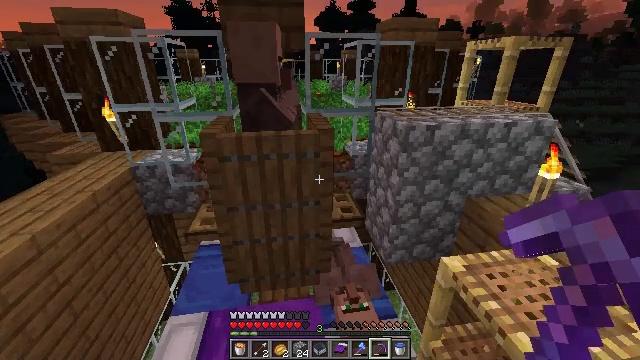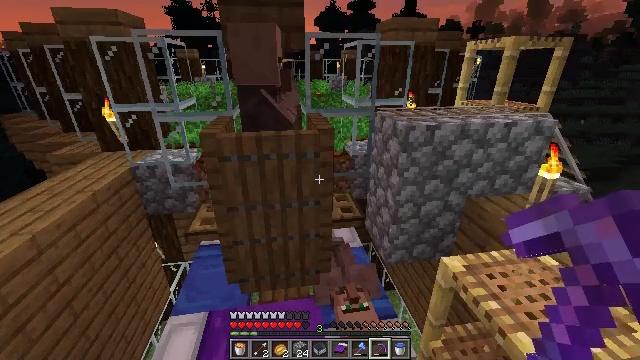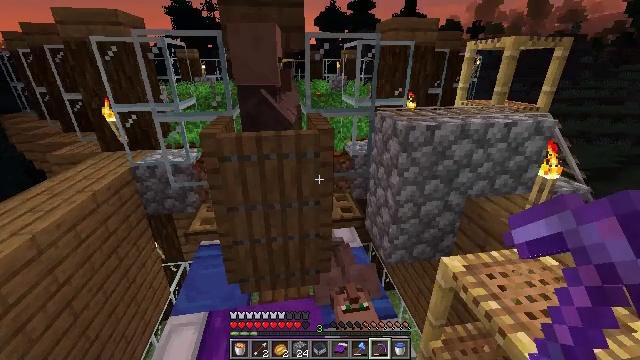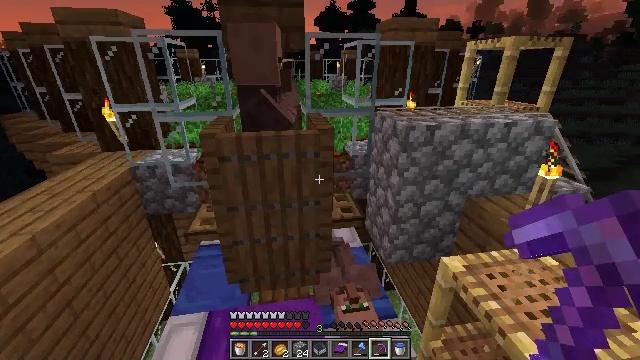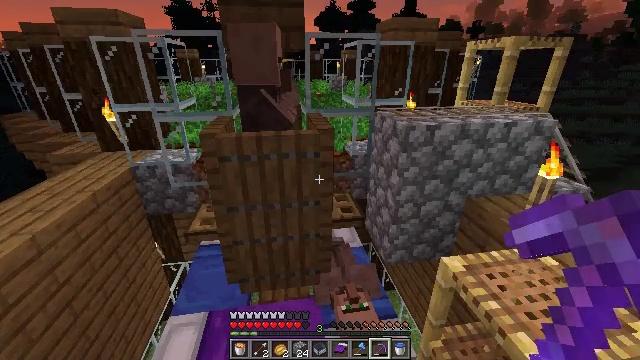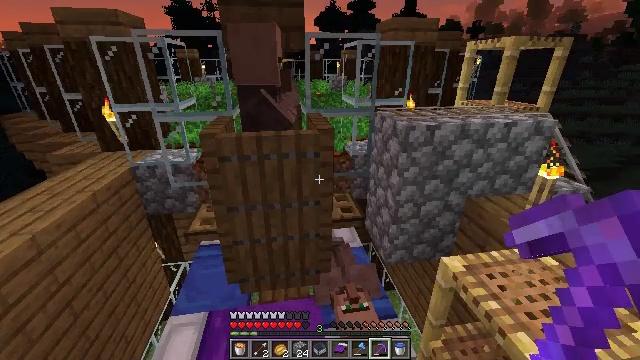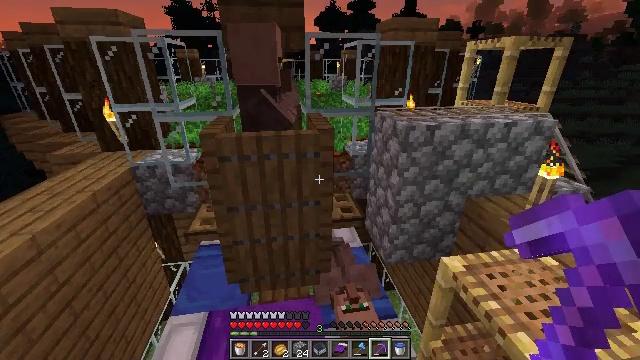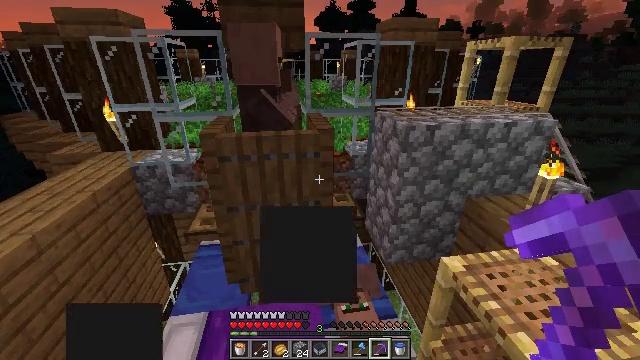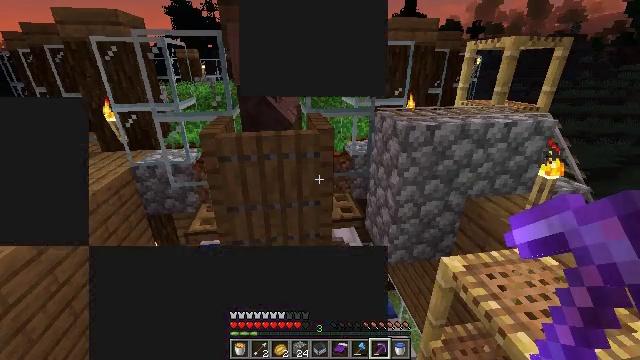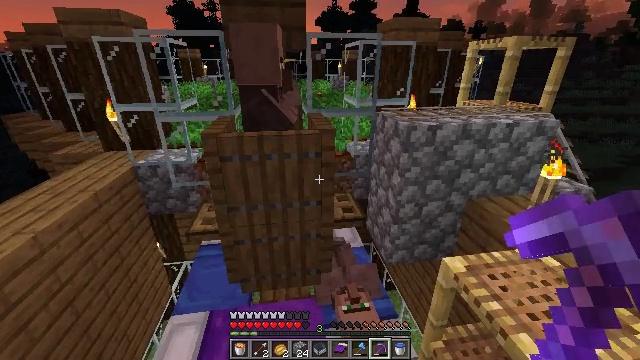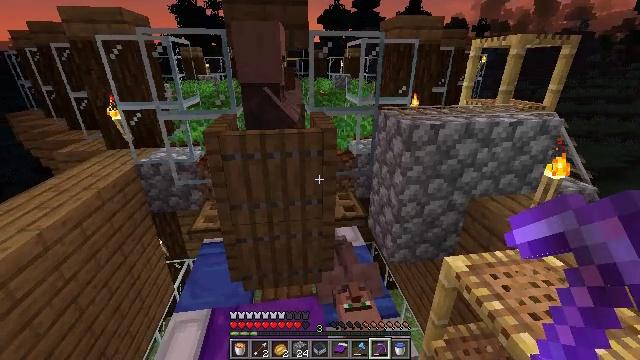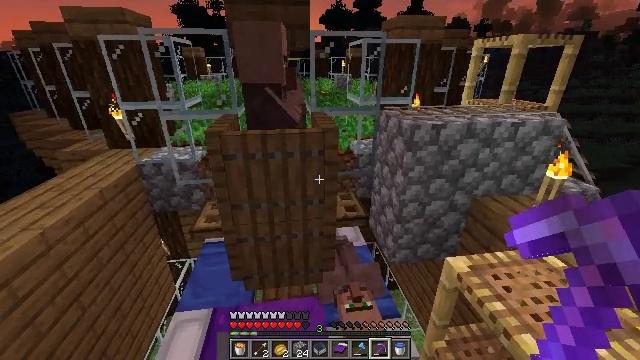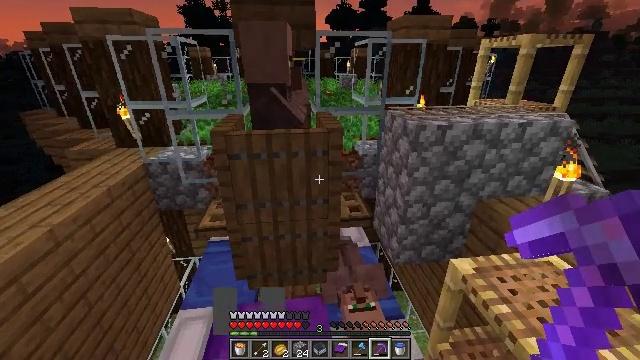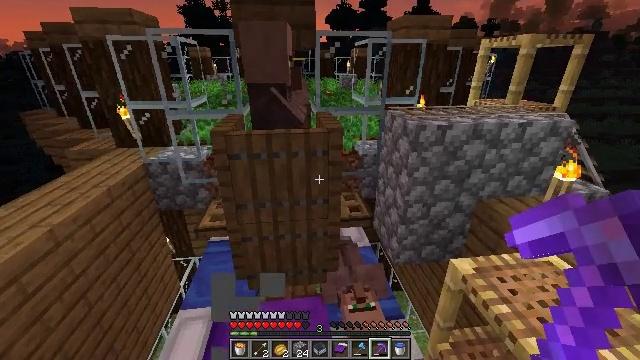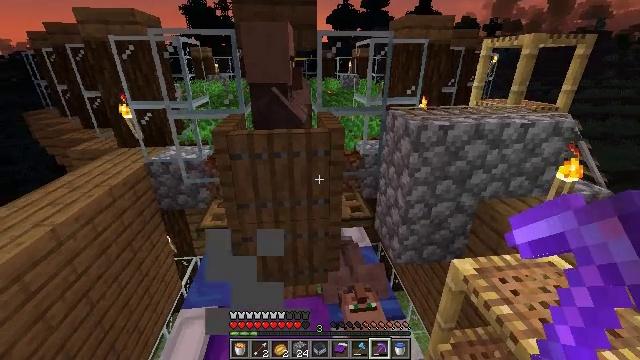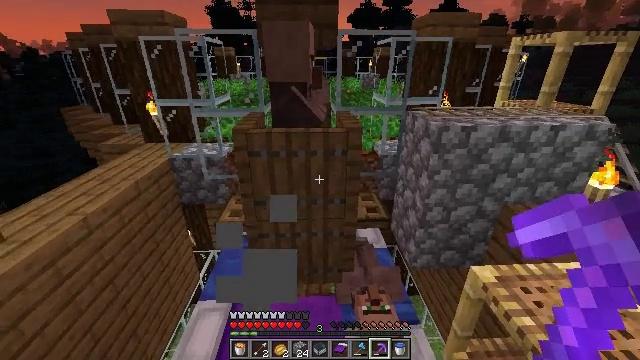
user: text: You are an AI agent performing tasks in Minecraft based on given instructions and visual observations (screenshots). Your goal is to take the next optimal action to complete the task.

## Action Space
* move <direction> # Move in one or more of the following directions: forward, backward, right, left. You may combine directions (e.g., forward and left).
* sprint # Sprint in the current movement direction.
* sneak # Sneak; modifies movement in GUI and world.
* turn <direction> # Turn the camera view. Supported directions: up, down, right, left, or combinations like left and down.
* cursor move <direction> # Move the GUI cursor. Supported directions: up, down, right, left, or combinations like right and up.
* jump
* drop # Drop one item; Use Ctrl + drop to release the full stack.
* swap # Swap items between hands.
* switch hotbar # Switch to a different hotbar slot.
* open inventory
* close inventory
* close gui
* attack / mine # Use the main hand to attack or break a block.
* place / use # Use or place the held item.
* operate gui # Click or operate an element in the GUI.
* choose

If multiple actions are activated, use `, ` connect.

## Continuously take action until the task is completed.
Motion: motion action
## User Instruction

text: Break the cobblestone to create a path.
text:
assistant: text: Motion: no_op
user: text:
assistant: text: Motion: no_op
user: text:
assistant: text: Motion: no_op
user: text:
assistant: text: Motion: no_op
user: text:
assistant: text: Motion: no_op
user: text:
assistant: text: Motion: no_op
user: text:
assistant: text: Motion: no_op
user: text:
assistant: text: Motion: no_op
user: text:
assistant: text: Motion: no_op
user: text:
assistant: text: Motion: no_op
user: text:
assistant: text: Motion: no_op
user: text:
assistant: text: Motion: turn left
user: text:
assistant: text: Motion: no_op
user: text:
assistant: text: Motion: no_op
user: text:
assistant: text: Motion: turn left
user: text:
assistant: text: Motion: turn left
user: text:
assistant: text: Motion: turn left
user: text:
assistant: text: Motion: turn left
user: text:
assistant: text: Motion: no_op
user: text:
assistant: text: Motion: no_op
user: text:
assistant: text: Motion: no_op
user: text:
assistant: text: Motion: turn right
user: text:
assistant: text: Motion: turn right
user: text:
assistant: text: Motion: turn right
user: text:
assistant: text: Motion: turn right
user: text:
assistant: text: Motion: turn right and down
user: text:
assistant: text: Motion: turn right and down
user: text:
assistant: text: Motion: turn right
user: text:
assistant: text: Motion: no_op
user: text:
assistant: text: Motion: turn right